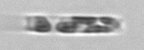
Label: Cerataulina_pelagica